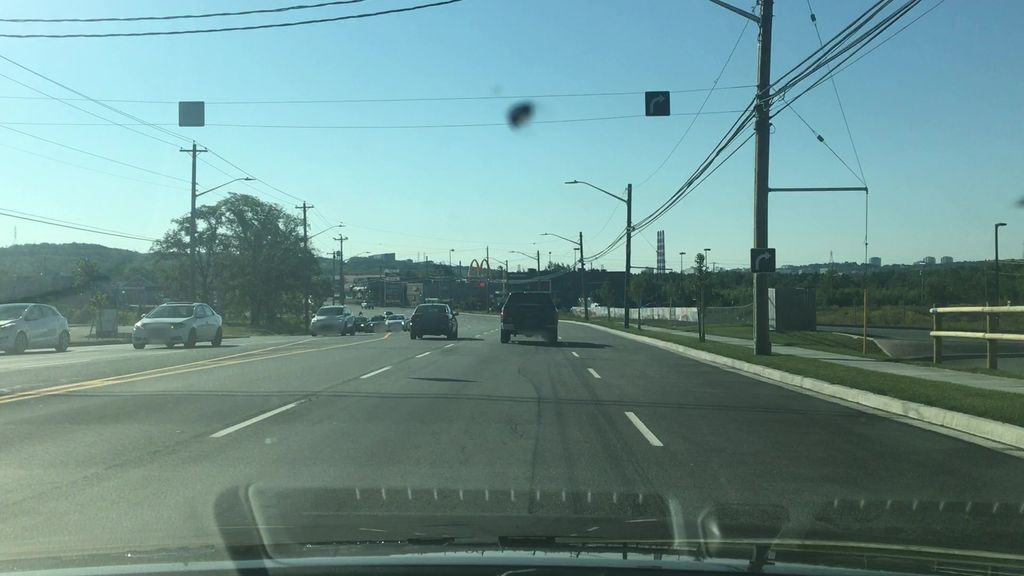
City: halifax